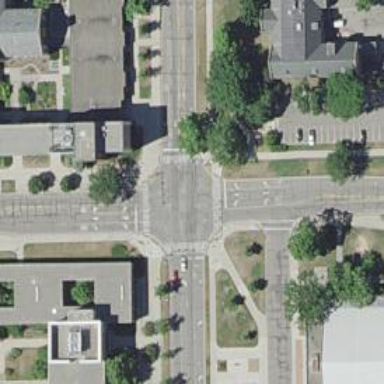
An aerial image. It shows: Marked road crossing.